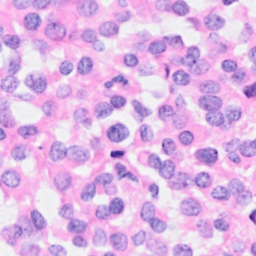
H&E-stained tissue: Breast